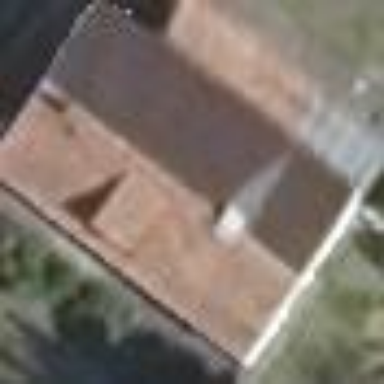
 where the roof is oriented along the structure."